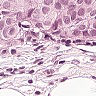
Metastatic tissue present: yes